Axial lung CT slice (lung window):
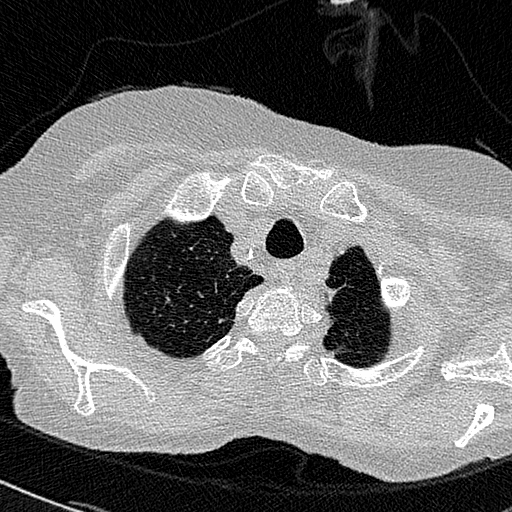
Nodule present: no